Question: I have a website with a join form that asks you for your country and then city.
When you type your city it sends AJAX calls back to a MySQL DB I have and this returns 10 possible results in a div under the input that you can select from or type further for a more refined return.

This works fine for one country (I purchased this DB) but I need to expand it for the entire world.
I can purchase a DB for the world (country, city, suburb, postcode, geo co-ordinates) but its not cheap so I wanted to ask.
1. Is there a way to do the same thing using Google Maps, Yahoo or Bing? Can I have users enter a country city location and have the GEO CO-Ords returned? Is it possible to do this with the AJAX keyup event returning possibilities?
2. How to other people/sites go about this.
Note: I should also explain why I need this. The site is for online dating and I need to do radius searches. Eg: search for other members within 10KM or 20KM from where I am so I need GEO CO-Ords for each member.
Any advice would be greatly appreciated.
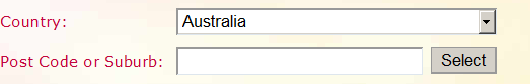
Answer: I have used <URL> in my previous geo-based project, what I did was:
1. Downloaded the free database from the site.
2. Imported the country, city, admin area database.
3. Created my own Ajax service and various functions based on the imported database.
To make a query quick enough for your auto-complete input form, you might want to reduce the data size of the cities table by eliminating less populated cities by using "cities1000.zip" (which stands for "all cities with a population > 1000). I used this solution and the search speed was at least 1000x times faster.
And a quick answer for your "radius searches", you can use these <URL> from Geonames as well.